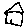
Label: house